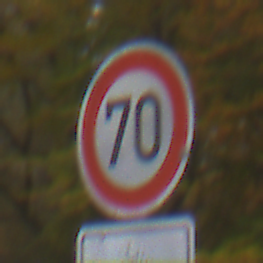
Verkehrszeichen: Geschwindigkeit70
Zusatzzeichen unten: Entfernungsangaben2
Umgebung: Outdoor, Nature
Tageszeit: Midday
Wetter: Overcast
Licht: Natural
Jahreszeit: Autumn
Kontrast: LowContrast